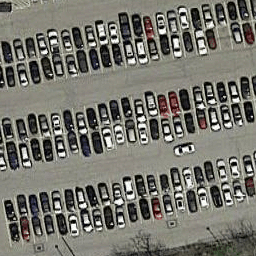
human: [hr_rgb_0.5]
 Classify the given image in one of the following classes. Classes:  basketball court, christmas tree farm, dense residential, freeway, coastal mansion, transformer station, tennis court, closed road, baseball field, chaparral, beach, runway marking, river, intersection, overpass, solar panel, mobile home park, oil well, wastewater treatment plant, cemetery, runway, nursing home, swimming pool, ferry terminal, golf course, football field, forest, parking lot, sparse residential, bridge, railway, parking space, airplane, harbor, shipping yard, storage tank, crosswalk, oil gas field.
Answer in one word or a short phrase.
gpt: parking lot